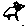
Label: bird